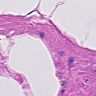
Metastatic tissue present: no